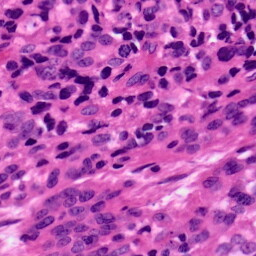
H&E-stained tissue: Ovarian